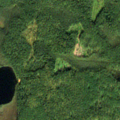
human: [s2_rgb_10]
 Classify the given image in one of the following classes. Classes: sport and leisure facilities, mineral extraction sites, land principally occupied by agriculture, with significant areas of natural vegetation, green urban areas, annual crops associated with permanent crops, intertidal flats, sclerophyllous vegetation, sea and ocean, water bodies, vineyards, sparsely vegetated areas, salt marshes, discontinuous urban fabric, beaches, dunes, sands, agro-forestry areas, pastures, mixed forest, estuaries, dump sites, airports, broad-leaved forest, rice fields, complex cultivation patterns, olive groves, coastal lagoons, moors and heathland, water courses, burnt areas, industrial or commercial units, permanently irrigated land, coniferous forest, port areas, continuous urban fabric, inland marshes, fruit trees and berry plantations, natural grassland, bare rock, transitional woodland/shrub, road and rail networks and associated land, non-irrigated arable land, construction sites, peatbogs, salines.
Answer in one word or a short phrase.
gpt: coniferous forest, mixed forest, peatbogs, water bodies